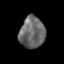
Tissue: prostate
Cell type: T cells
Senescence score: 0.3437
Nuclear area (px): 779
Mean DAPI intensity: 105.624